Question: I am working on a project that requires me to download images into sub directories. Instead of writing my own code, I elected to use code that is already available for the sake of time. However, I'm running into a slight problem with creating directory if directory does not exist.
After some extensive troubleshooting, I notice the images are not saving in the appropriate folders. This is happening even if the folders exist in the path. In short, the images are not saving in the nested directory.
Is is possible to create sequential nested directories with 'os.makedirs'?
for example:
'''
kits19process\Image\img1.png
kits19process\Image\img1.png
kits19process\Image\img1.png
'''
I also tried using 'os.makedirs(tumorimagefile, exist_ok=True)' as well. But that technique raised an error.
I have hunch that the problem lies here. I may be wrong, so here is the link to the full <URL>.
'''
trainimagefile = proImage + str(seriesindex)
trainMaskfile = proMask + str(seriesindex)
if not os.path.exists(trainimagefile):
os.makedirs(trainimagefile)
if not os.path.exists(trainMaskfile):
os.makedirs(trainMaskfile)
tumorimagefile = protumorImage + str(seriesindex)
tumorMaskfile = protumorMask + str(seriesindex)
if not os.path.exists(tumorimagefile):
os.makedirs(tumorimagefile)
if not os.path.exists(tumorMaskfile):
os.makedirs(tumorMaskfile
'''
Also here is a screenshot of what is happening when I run this code (incorrect way).
.
As you can see the files are not saving into the correct folders.
I expect the actual output is to have the images and mask saved in the appropriate folders.
'''
data/
Kits19/
kits19process/
Image/
0/
0.bmp
Mask/
0/
0.bmp
kits19tumorprocess/
Image/
0/
0.bmp
Mask/
0/
0.bmp
'''
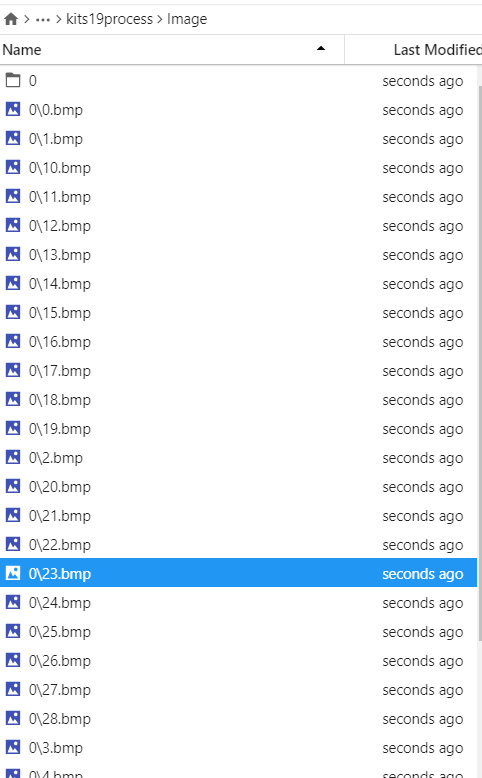
Answer: @Barmar Thank you for your help and patience!
I found were the problem lies.
'''
def gen_subregion(srcimg, seg_image, trainimagefile, trainMaskfile, expandslice=5):
# 5 get the roi range of mask,and expand number slices before and after,and get expand range roi image
# for kinery
startpostion, endpostion = getRangImageDepth(seg_image)
if startpostion == endpostion:
return
imagez = np.shape(seg_image)[0]
startpostion = startpostion - expandslice
endpostion = endpostion + expandslice
if startpostion < 0:
startpostion = 0
if endpostion > imagez:
endpostion = imagez
src_kineryimg = srcimg[startpostion:endpostion, :, :]
seg_kineryimage = seg_image[startpostion:endpostion, :, :]
# 6 write src, liver mask and tumor mask image
for z in range(seg_kineryimage.shape[0]):
src_kineryimg = np.clip(src_kineryimg, 0, 255).astype('uint8')
cv2.imwrite(trainimagefile + "//" + str(z) + ".bmp", src_kineryimg[z])
cv2.imwrite(trainMaskfile + "//" + str(z) + ".bmp", seg_kineryimage[z])
'''
I had to change '\' to '//'.